Question: I have one problem.
I want to get the position of 'Button' in 'List View'.
In below image when I clicked in Edit or Delete button i just want its position in 'List View'.
How it possible?
This is my Office Management Screen. All the data getting in 'ListView' run-time from my web-service.

I get the data in List View by using this code-
---
'''
ListAdapter adapter = new SimpleAdapter(Office_Mgmt.this, officeList, R.layout.office_mgmt_list_model, new String[] { "office_name" }, new int[] { R.id.label});
setListAdapter(adapter);
'''
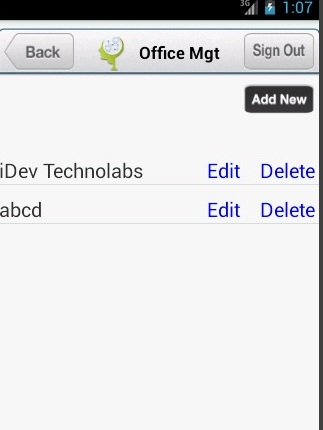
Answer: You can create your custom adapter, passing the context of your app as argument to set the click:
'''
listView.setAdapter(new PesquisaAdapter(this, anunciantescidades, this);
'''
Then, in the constructor of your adapter you will have a 'OnClickListener' to recieve the argument 'this' you passed:
'''
public PesquisaAdapter(Context context, List<Anunciante> anunciantes, OnClickListener onClick1)
'''
In the getView method of the adapter, you can set onClickListener of the button:
'''
@Override
public View getView(int position, View convertView, ViewGroup parent) {
LayoutInflater inflater = (LayoutInflater) context.getSystemService(Context.LAYOUT_INFLATER_SERVICE);
View v = inflater.inflate(R.layout.your_custom_layout, null);
Button btn = (Button) v.findViewById(R.id.yourbutton);
btn.setOnClickListener(onClick1);
}
'''
In your java, you can implements 'onClickListener', and then do what you want with your button:
'''
@Override
public void onClick(View v) {
if(yourbutton.getId() == v.getId()){
final int position = listView.getPositionForView((LinearLayout)v.getParent());
}
}
'''
So, you will have the position in the list that you clicked, and you can manage the click of the edit and delete separately.
Hope it helps!